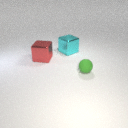
small green rubber sphere to the right of large cyan metal cube